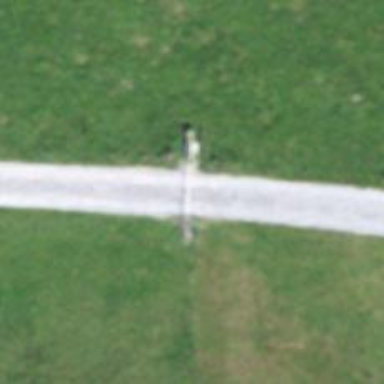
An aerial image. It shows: Swing gate barrier.